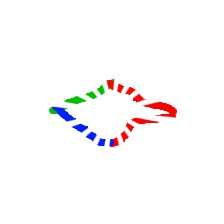
Shape: rhombus